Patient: sex M, age 57
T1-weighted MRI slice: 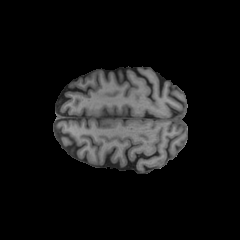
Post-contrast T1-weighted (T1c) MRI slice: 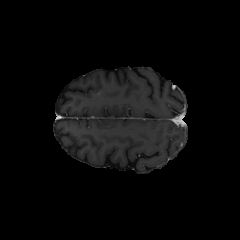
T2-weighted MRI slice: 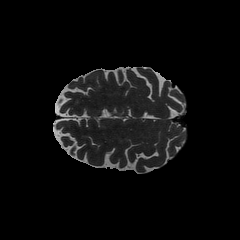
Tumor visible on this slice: no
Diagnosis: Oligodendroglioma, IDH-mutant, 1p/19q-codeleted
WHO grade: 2